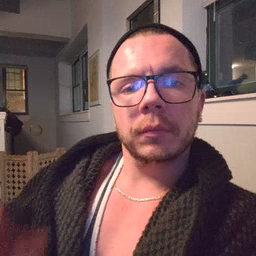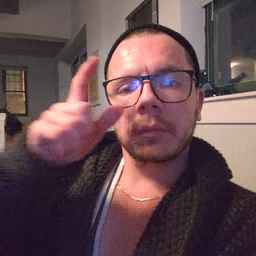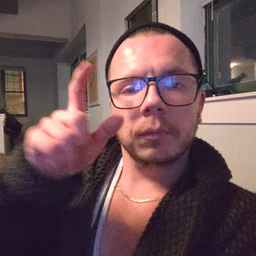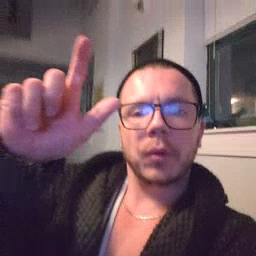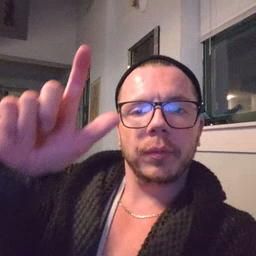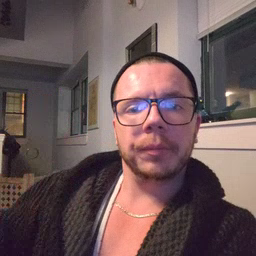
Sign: moon